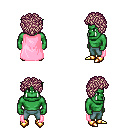
a pixel art fantasy rpg character, male body template, orc, green skin, pink cape, teal pants, white blonde curly afro hairstyle, gold boots, four views (front, back, left, right), 2x2 character sprite sheet, small pixel art, hard edges, no anti-aliasing